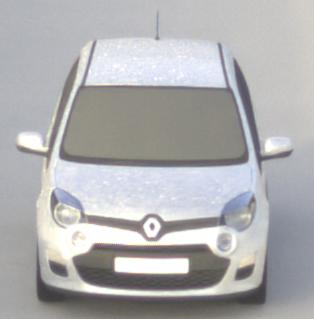
Make: Renault
Model: Twingo 1.2 LEV 16V 75
Detailed model: Twingo (II)
Model produced from: 2012/01
Model produced until: 2014/07
Doors: 3
Color: white
Road condition: dry road
Daytime: morning or afternoon
Contrast: medium contrast